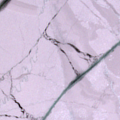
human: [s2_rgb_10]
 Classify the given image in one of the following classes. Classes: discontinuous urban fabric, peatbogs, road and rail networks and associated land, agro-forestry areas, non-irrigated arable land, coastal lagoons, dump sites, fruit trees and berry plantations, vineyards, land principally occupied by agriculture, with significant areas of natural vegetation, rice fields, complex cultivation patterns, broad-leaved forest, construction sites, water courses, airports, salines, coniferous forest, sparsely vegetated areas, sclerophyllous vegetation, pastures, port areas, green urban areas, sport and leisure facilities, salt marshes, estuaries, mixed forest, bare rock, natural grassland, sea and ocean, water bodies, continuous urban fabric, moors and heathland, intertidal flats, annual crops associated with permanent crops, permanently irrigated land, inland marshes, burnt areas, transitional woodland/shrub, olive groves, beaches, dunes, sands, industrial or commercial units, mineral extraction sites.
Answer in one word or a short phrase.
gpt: sea and ocean